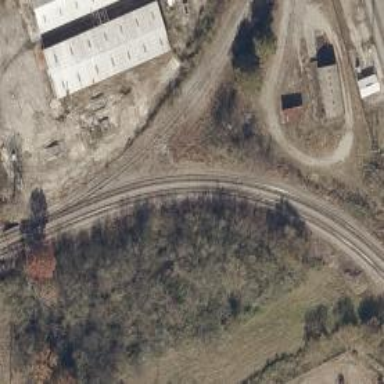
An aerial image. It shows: Rail spur service.